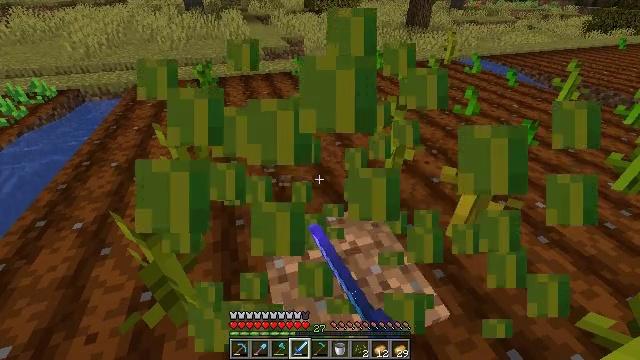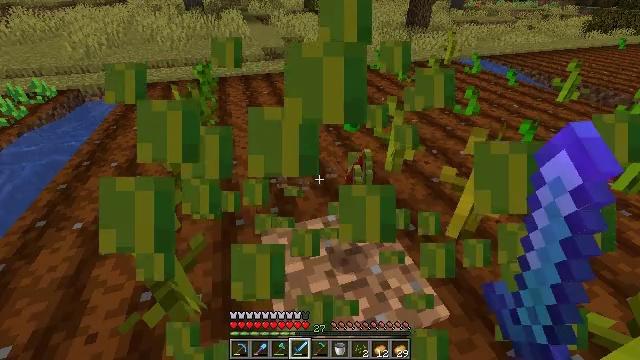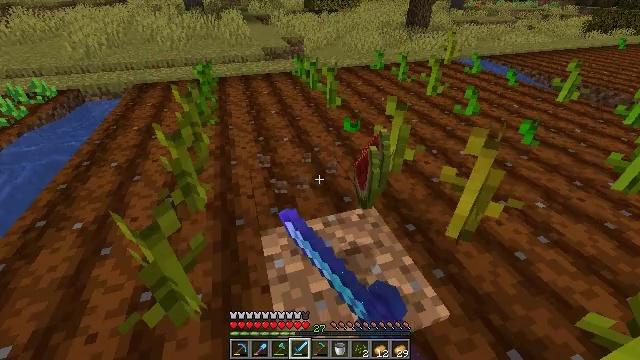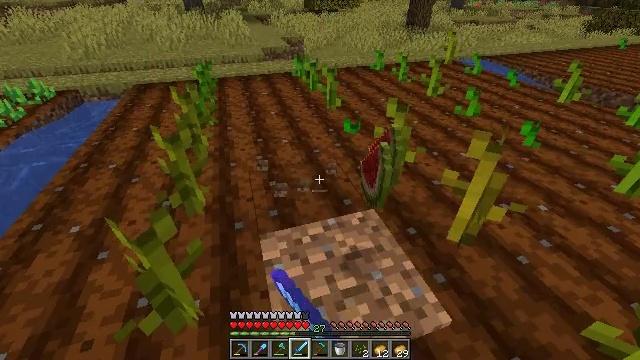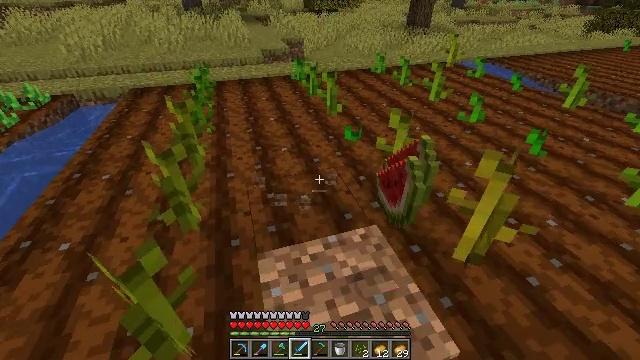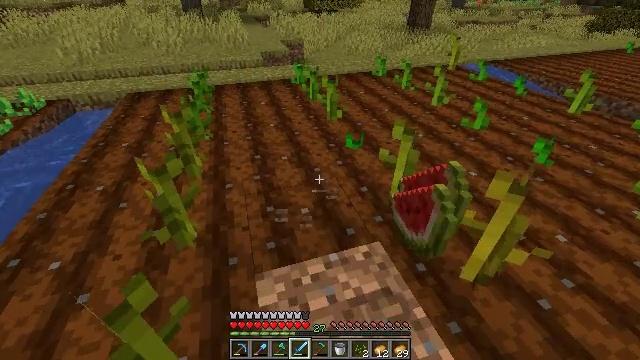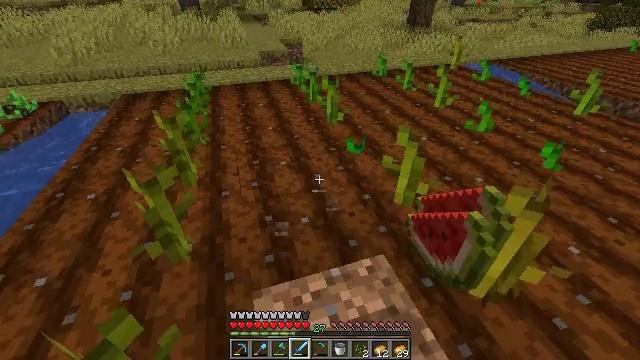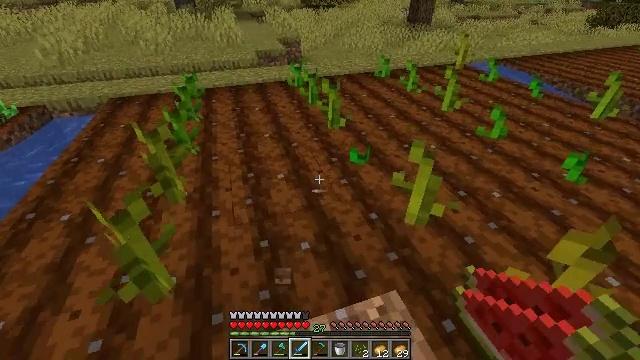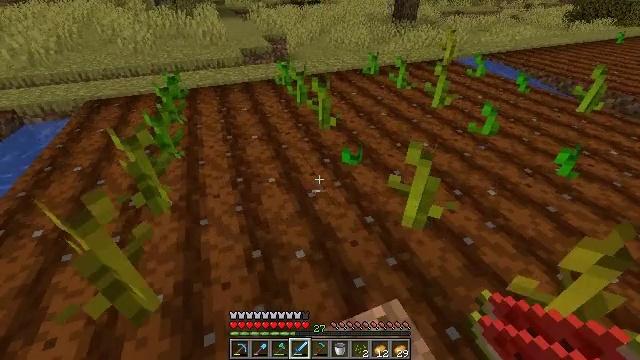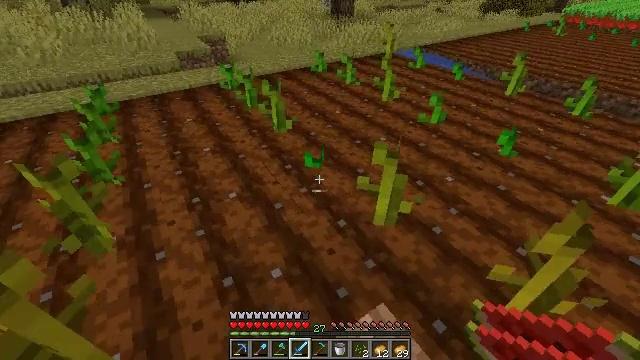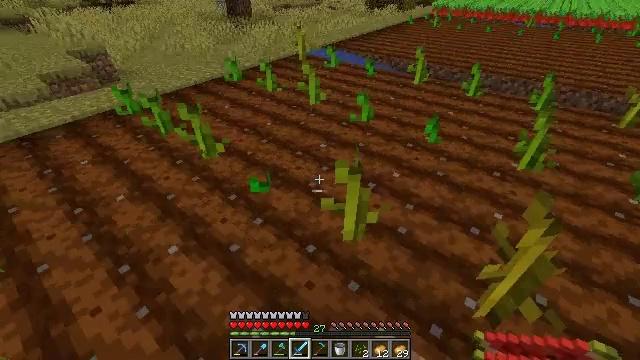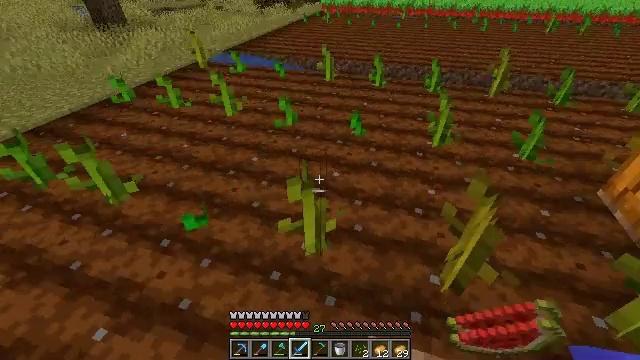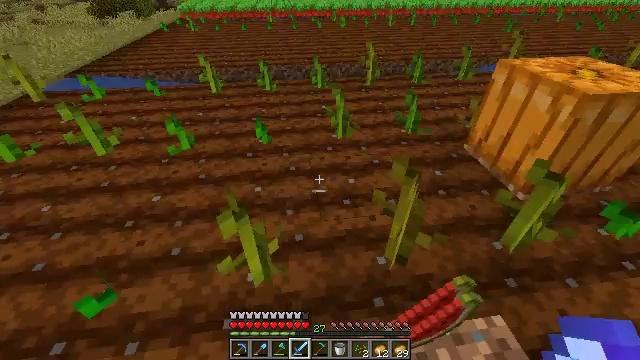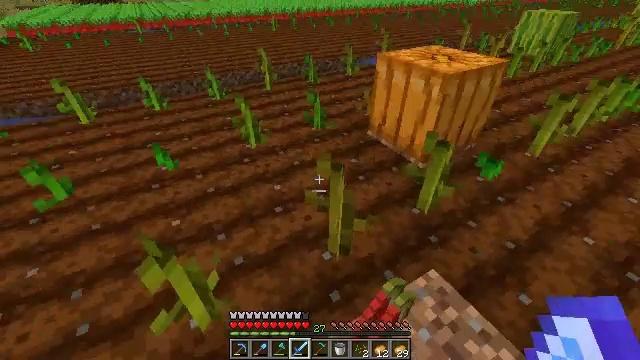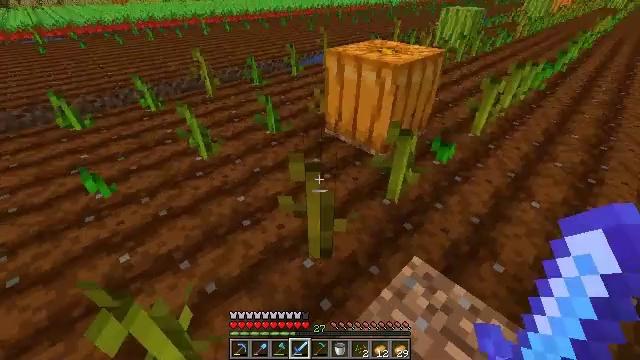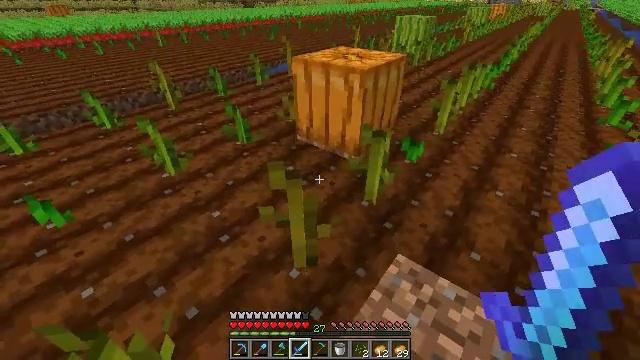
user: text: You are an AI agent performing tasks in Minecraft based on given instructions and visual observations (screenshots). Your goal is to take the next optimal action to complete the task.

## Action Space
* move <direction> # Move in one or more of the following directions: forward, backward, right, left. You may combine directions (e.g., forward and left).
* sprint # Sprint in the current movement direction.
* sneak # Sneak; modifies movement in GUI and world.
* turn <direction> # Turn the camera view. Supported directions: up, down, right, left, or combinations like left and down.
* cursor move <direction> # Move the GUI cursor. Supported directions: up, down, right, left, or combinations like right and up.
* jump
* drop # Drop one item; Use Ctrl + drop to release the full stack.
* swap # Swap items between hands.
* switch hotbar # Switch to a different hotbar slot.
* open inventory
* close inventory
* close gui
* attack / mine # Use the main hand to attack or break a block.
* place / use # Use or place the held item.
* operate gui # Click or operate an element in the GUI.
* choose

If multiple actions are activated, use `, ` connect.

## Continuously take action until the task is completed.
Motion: motion action
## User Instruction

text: Gather a pumpkin block.
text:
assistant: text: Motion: attack / mine
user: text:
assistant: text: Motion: attack / mine
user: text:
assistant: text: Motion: move forward
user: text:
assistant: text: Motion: move forward
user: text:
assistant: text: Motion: move forward
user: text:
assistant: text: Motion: move forward
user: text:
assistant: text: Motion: move forward
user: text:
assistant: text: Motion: move forward and move left, turn right
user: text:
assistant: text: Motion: move forward and move left, turn right
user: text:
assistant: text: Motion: move forward and move left, turn right
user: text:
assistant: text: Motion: move forward and move left, turn right
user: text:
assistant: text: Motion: move forward and move left, turn right
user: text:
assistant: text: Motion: move forward, turn right
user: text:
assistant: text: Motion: turn right
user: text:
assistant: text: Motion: turn right and up
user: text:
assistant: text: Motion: no_op
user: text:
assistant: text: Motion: turn right and up
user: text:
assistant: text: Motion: turn right
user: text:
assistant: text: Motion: no_op
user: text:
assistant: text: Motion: no_op
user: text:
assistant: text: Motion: no_op
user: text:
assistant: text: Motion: no_op
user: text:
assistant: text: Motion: move forward and move left
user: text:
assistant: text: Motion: move forward and move left, turn right and up
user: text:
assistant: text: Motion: move forward and move left, turn right and up
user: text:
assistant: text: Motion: move forward and move left, turn right and up
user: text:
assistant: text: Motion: move forward and move left, turn right and up
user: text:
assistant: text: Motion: move forward and move left, turn right
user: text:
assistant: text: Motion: move forward and move left, turn right
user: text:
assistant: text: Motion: move forward and move left